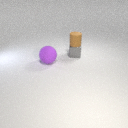
large purple rubber sphere in front of small gray metal cube